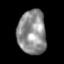
Tissue: lung
Cell type: Epithelial cells
Senescence score: 0.194
Nuclear area (px): 1228
Mean DAPI intensity: 142.23